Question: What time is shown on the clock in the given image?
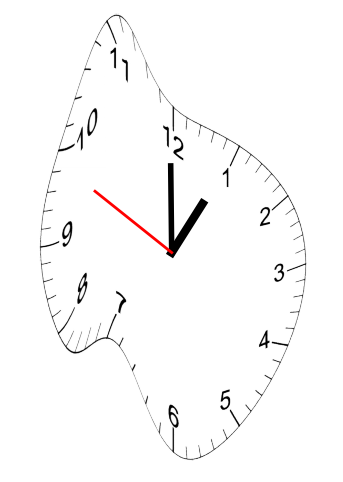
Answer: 12:59:49